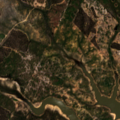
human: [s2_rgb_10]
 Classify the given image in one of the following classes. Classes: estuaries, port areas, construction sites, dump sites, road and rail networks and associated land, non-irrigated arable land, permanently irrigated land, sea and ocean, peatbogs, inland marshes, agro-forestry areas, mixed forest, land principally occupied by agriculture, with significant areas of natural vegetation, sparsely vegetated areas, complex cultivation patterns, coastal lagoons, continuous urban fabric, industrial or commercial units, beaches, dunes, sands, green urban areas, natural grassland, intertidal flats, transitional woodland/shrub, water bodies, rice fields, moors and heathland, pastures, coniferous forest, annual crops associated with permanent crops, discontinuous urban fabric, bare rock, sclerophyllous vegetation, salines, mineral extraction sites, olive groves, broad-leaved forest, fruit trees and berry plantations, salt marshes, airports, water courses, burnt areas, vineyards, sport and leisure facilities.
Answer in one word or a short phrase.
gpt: continuous urban fabric